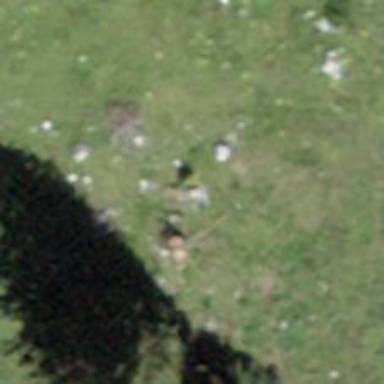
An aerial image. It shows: Needle-leaved tree in nature.